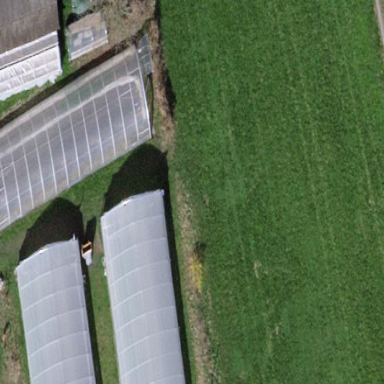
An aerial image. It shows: Greenhouse.